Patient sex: M
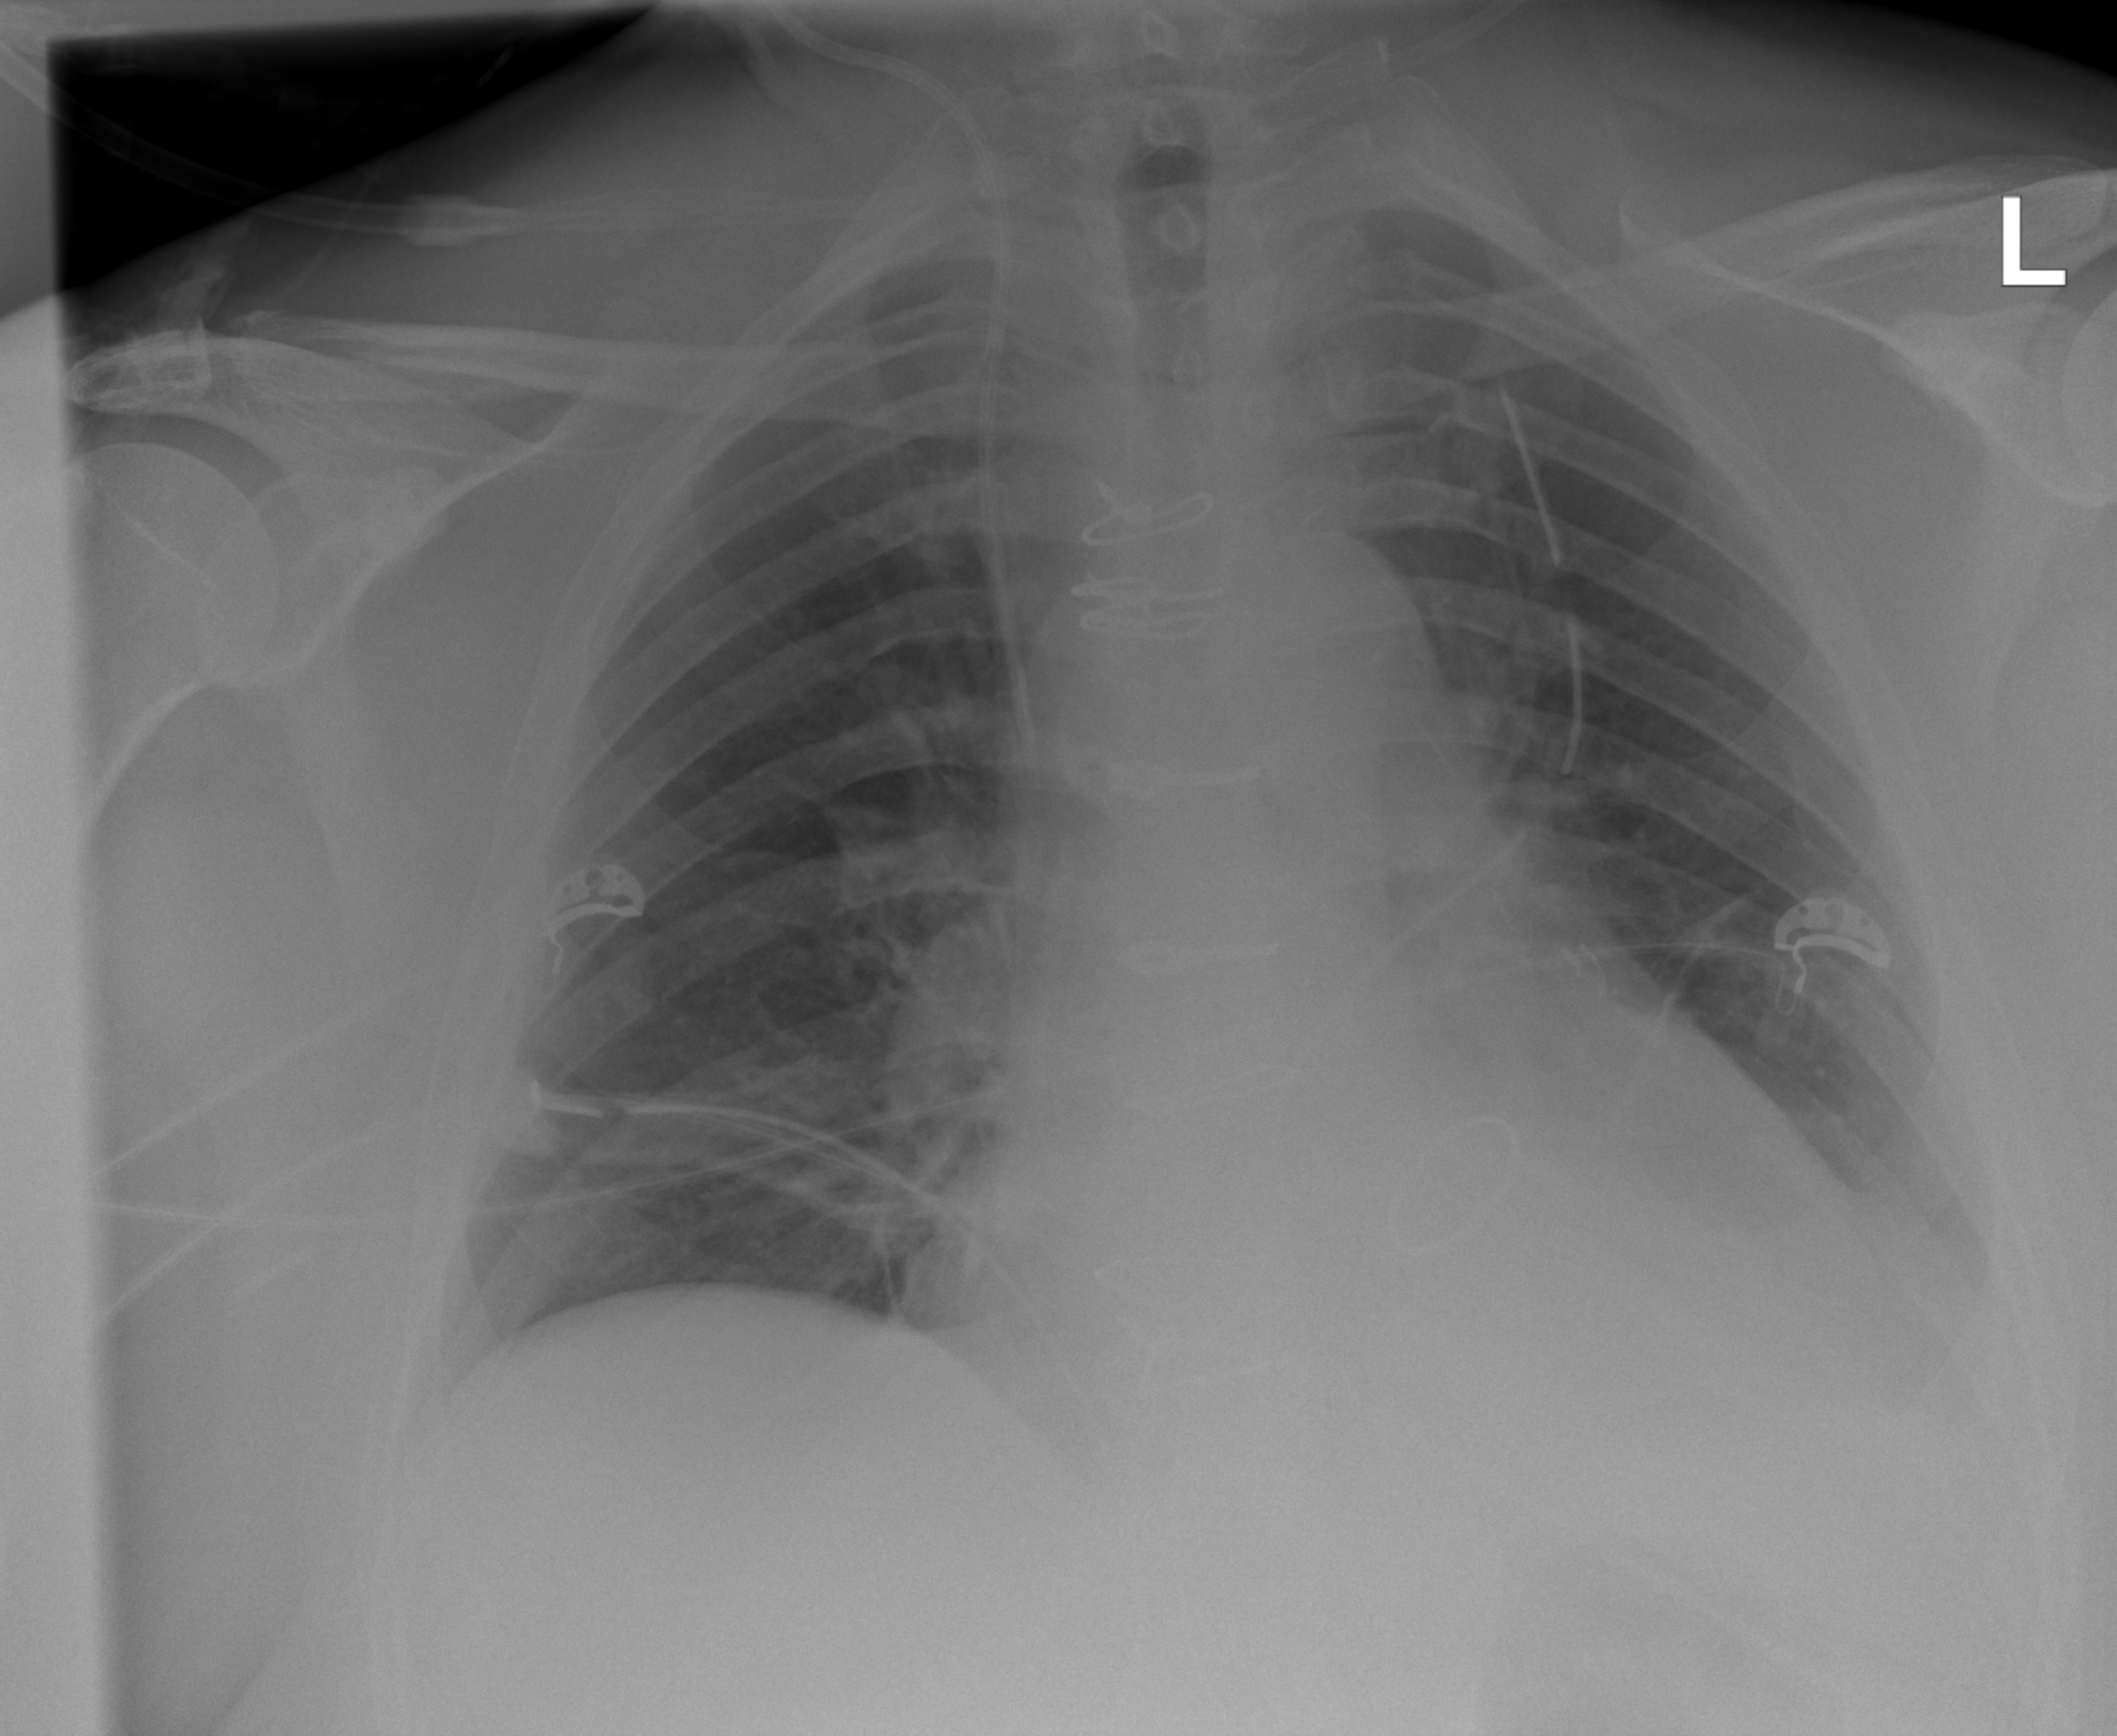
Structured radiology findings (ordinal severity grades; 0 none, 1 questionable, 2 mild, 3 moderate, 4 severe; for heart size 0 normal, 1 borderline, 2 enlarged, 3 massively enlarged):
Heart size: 2
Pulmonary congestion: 1
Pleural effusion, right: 0
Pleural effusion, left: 2
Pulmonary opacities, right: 1
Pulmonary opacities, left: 1
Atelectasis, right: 1
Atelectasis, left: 2